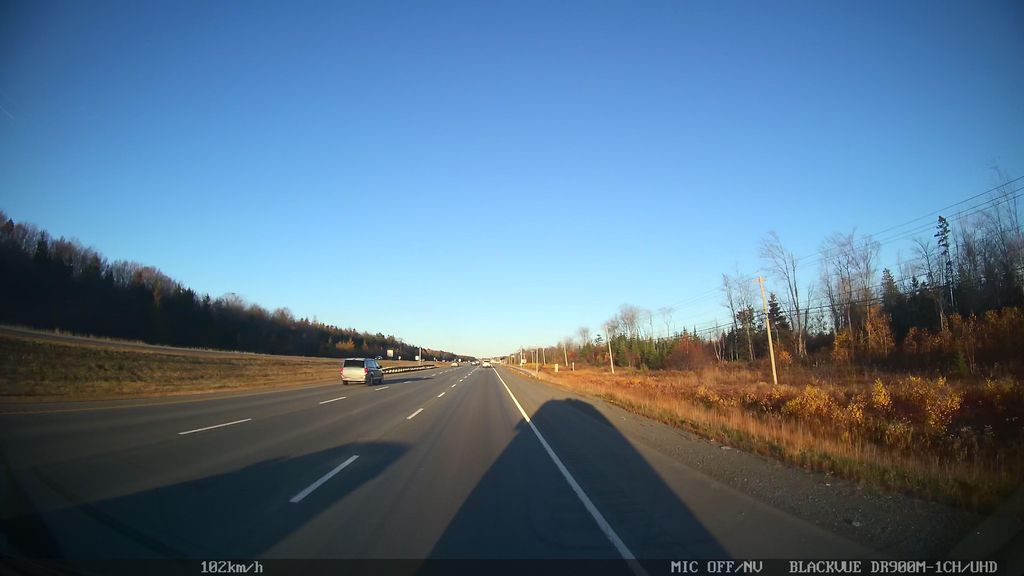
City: halifax